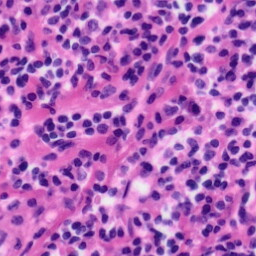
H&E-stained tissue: Tonsil